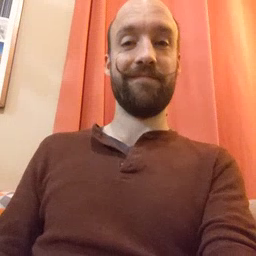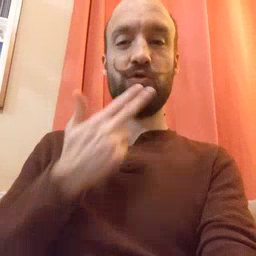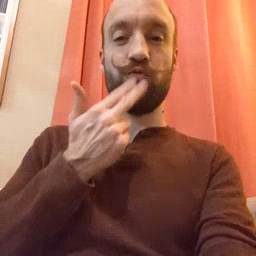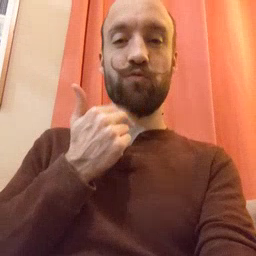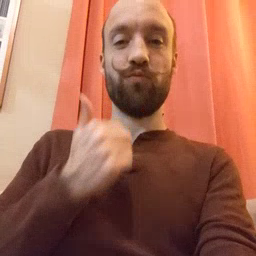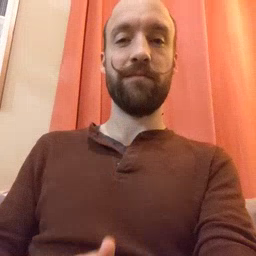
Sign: cute